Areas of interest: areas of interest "Shanghai Hua Hong Hong Li Semiconductor Manufacturing Co., Ltd. (Plant 2)"
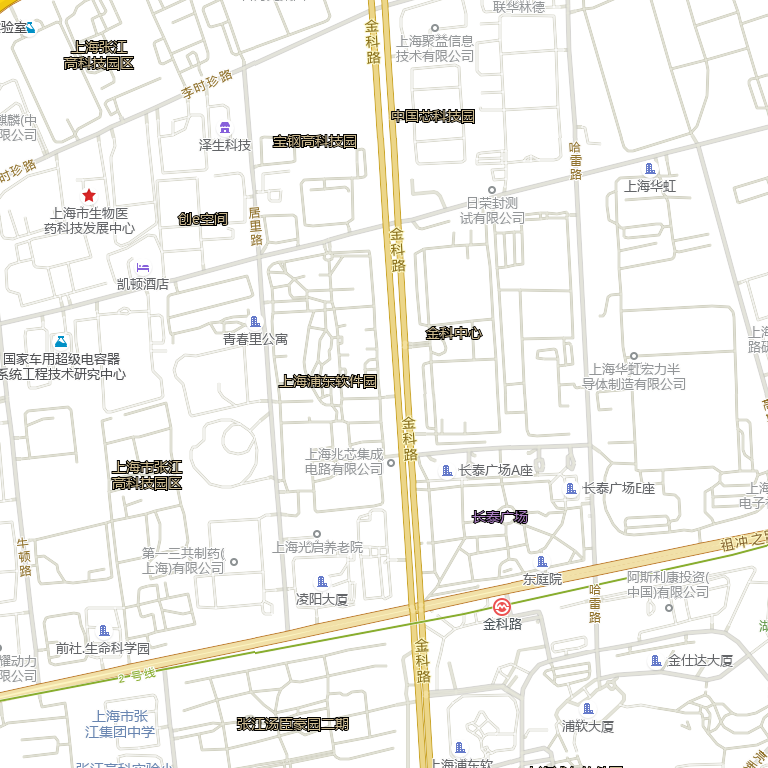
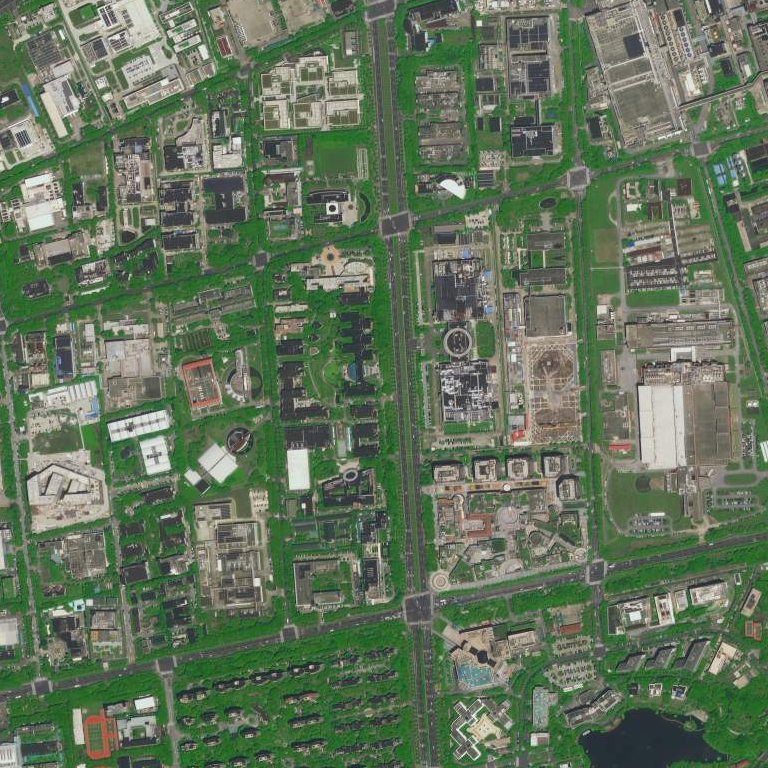